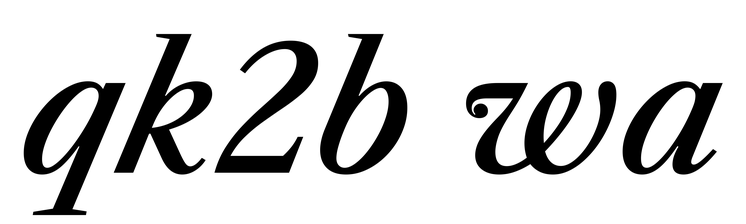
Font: LibreCaslonText-Italic_Medium_Italic